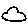
Label: cloud